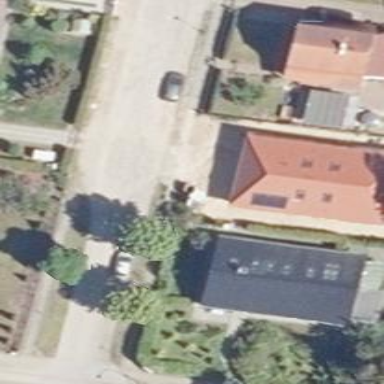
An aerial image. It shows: Residential road with sidewalks on both sides.